Field crop: maize
Growth stage: 2
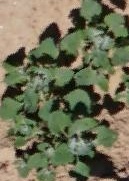
Species: chenopodium